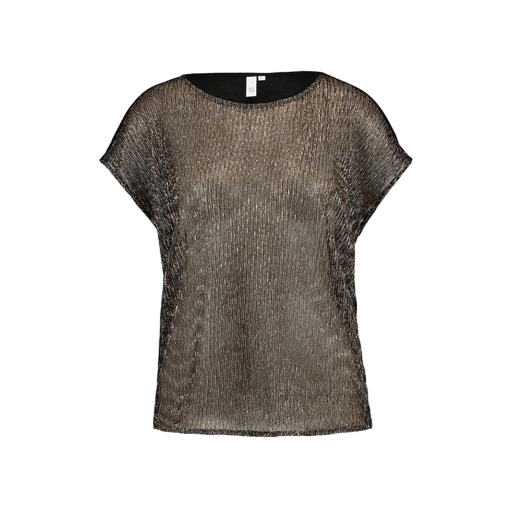
multicolor women's boxy lamé jacquard t-shirt gold, black lurex tee, short-sleeve top only macy, white background